Question: I am making my first text field, and I am looking for more of a text area that the person can fill out. Xcode disables for me the ability to extend it to more than one line. Is it possible? If so, how do I do that?
Thanks!
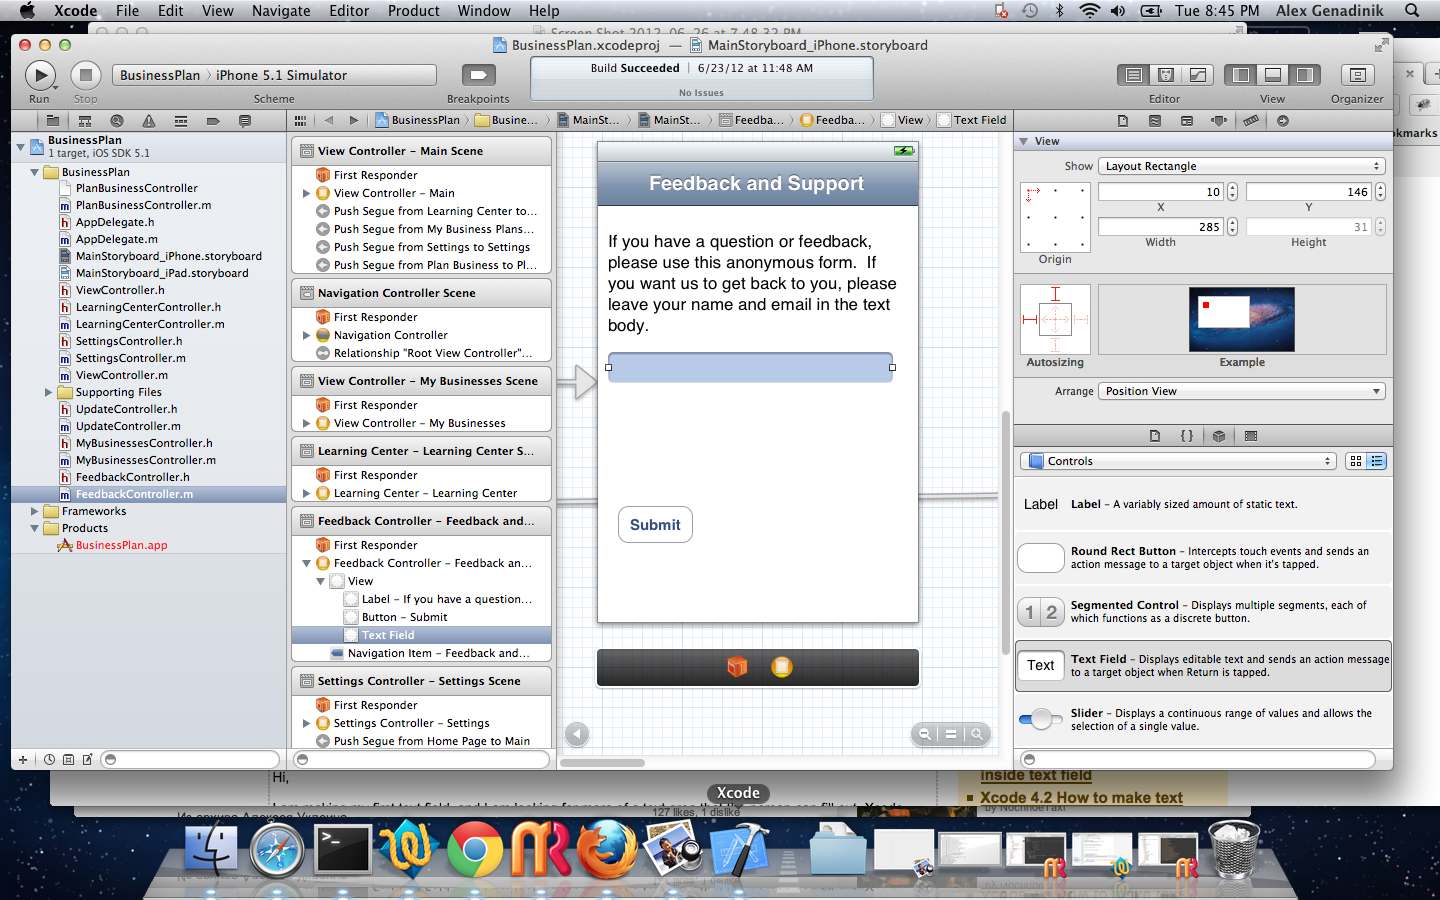
Answer: A multiline 'UITextField' is implemented by the <URL> and making sure its 'editable' property is set to 'YES'.
> The 'UITextView' class implements the behavior for a scrollable, multiline text region.